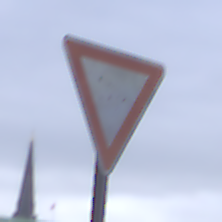
Verkehrszeichen: VorfahrtGewaehren
Umgebung: Outdoor, Urban
Tageszeit: MorningAfternoon
Wetter: Overcast
Licht: Natural
Jahreszeit: NotSpecified
Kontrast: LowContrast